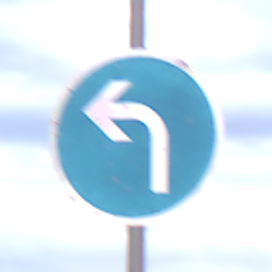
Verkehrszeichen: VorgeschriebeneFahrtrichtungLinks
Umgebung: Outdoor, Urban
Tageszeit: Midday
Wetter: Overcast
Licht: Natural
Jahreszeit: NotSpecified
Kontrast: LowContrast